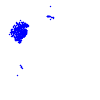
Particle: electron